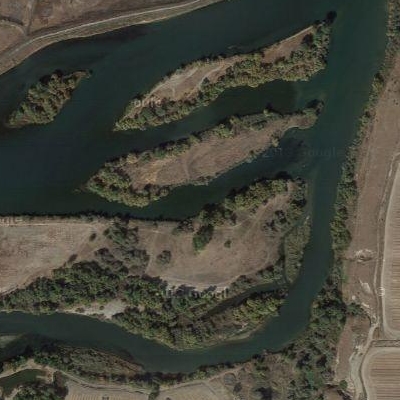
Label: dRiverLake